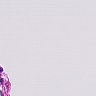
Metastatic tissue present: no